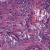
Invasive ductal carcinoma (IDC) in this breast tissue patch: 0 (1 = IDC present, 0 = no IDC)